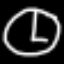
Label: clock